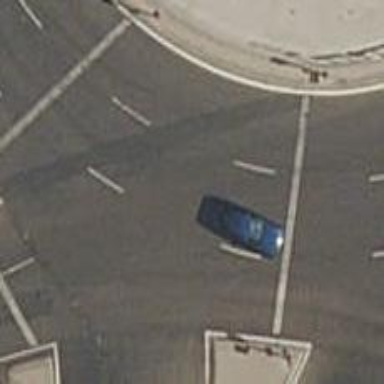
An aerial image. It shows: Road with traffic signals.